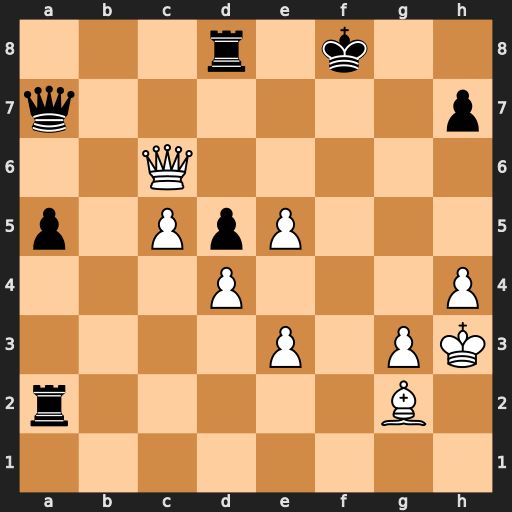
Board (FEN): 3r1k2/q6p/2Q5/p1PpP3/3P3P/4P1PK/r5B1/8
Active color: w
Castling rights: -
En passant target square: -
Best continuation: Qf6+ Qf7 Qxd8+